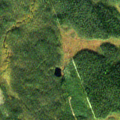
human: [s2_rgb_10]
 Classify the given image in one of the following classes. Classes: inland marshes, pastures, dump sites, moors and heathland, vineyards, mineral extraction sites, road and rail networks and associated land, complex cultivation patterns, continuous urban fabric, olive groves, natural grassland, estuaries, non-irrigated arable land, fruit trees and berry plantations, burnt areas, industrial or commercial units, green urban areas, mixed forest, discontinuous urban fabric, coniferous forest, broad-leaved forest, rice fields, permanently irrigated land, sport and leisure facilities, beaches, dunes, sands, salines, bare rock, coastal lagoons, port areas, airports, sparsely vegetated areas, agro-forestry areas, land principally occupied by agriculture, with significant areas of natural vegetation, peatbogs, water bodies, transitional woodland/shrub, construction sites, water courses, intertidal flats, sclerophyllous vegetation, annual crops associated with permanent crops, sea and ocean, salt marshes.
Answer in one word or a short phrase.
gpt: coniferous forest